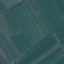
Label: AnnualCrop